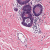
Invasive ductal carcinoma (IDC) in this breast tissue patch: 0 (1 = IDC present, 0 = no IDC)